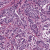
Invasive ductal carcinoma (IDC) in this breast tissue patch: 1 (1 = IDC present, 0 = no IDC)